Aerial crown-view tile of a tropical tree (Barro Colorado Island, Panama), acquired 20250414:
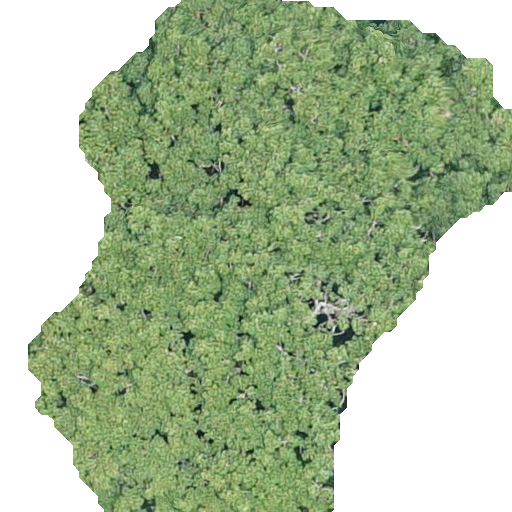
Species: Sterculia apetala
GBIF accepted scientific name: Sterculia apetala
Crown area: 262.57 m²